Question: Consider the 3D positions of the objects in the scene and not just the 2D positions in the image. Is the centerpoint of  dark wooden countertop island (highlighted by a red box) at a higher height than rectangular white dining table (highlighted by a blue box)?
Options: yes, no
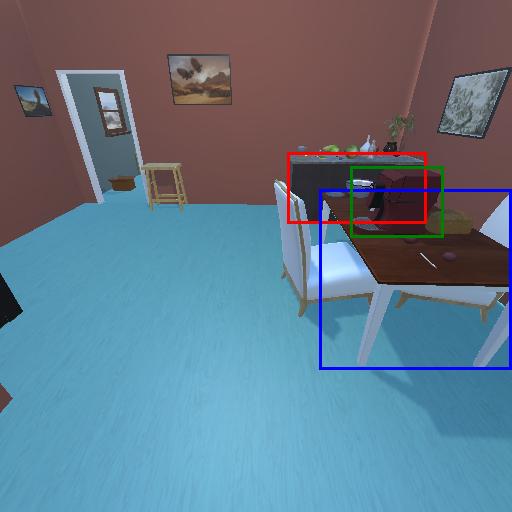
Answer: yes